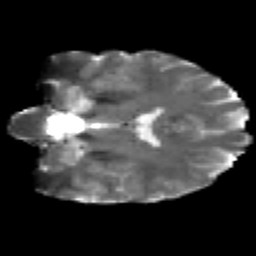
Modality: T2w
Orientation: coronal
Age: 27
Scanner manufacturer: siemens
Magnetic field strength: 3 T
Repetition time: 2.2 s
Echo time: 0.084 s